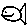
Label: fish